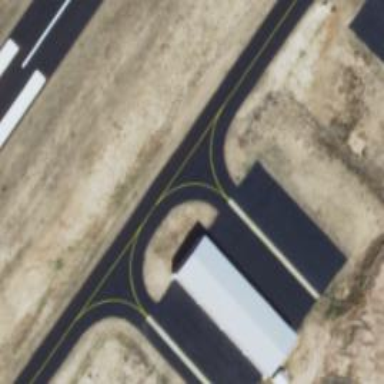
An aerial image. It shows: Image of taxiway at airport.